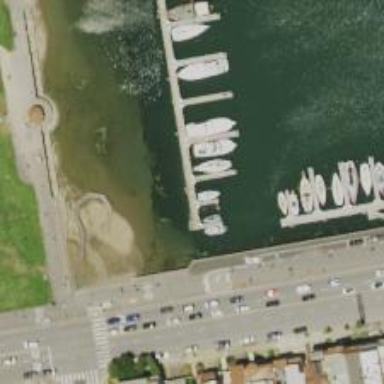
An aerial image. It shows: Man-made pier.